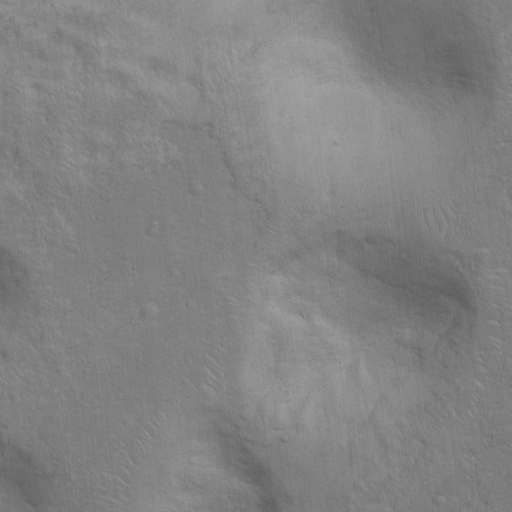
Objects detected: cone, cone, cone, cone, cone